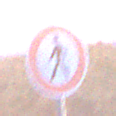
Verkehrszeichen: VerbotFussgaenger
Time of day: SunriseSunset
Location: Outdoor (Nature)
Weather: Clear
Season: NotSpecified
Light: Natural